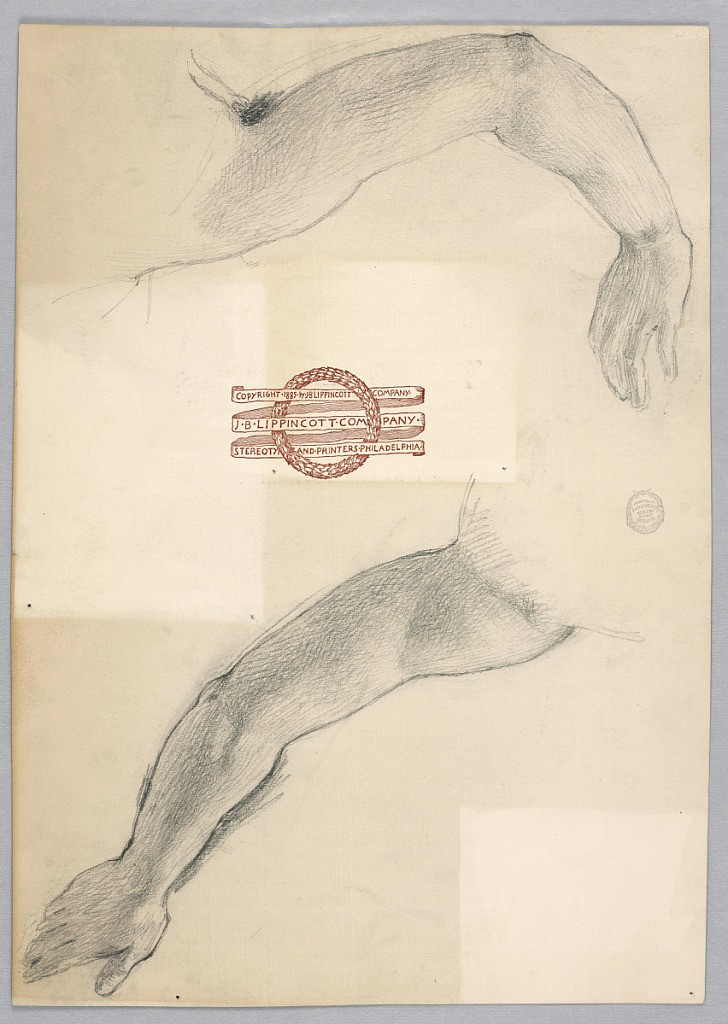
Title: Studies of Arms
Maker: Francis Augustus Lathrop, American, 1849–1909
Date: ca. 1895
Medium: Graphite on paper
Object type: Drawing
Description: Outstretched arms, seen from the back; right arm above, left arm below. Drawn on the back of a title page from book. On verso: "The Three Fishers / Thomas Hovenden"